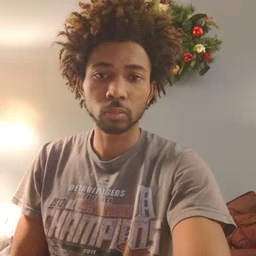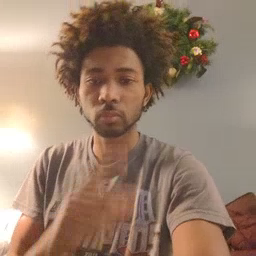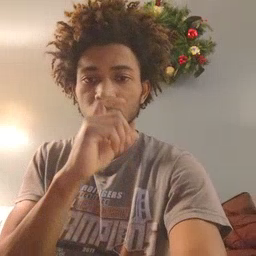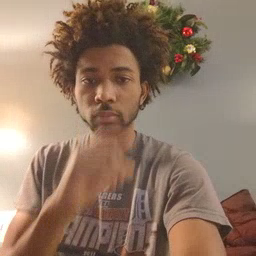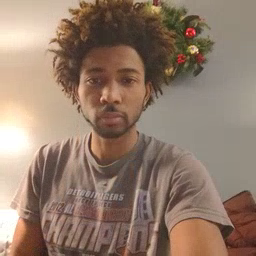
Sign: doll